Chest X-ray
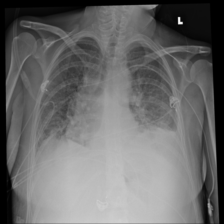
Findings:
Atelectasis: negative
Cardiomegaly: negative
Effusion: positive
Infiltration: positive
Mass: negative
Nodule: positive
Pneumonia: negative
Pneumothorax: negative
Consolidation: negative
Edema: negative
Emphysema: negative
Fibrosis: negative
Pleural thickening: negative
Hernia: negative